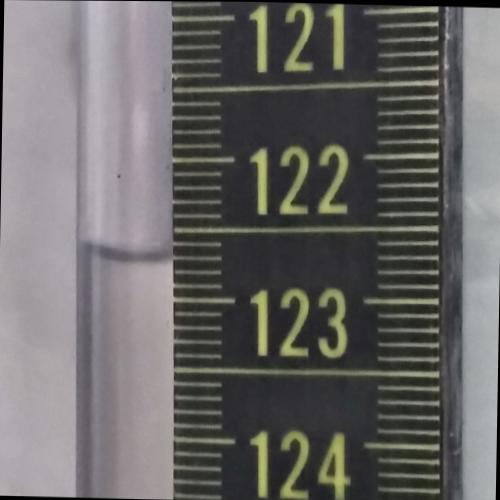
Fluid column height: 122.7 cm